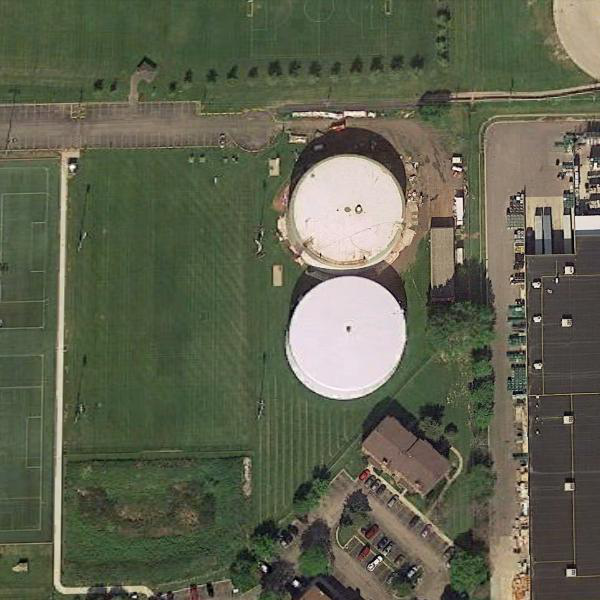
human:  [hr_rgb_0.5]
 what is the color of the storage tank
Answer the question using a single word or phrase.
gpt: white